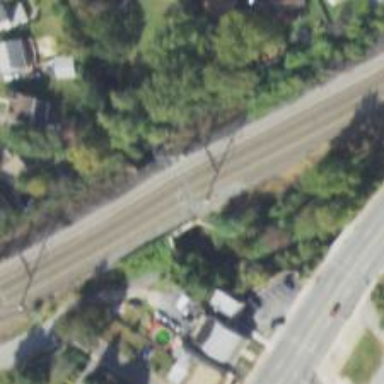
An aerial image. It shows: Bridge with electrified railway tracks featuring contact line.